Question: I've been reading about UI automation using instruments, and the old documentation suggested that this is done using a javascript library to access frontmost app, then access UI view hierarchy.
I see that an iOS8 device has "Enable UI automation" option in the developer menu in settings. I also see that there's some documentation on the UIAutomation framework in iOS8, which seems to me like it allows to do UIAutomation from code.
I see this screen when looking for the info on UIAutomation framework, and I think it confused me into thinking that it is available in Obj-c or Swift, because of buttons on top. and is still a javascript framework?
.

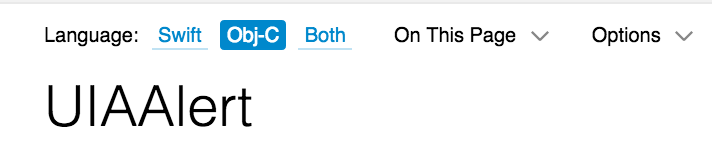
Answer: I believe UIAutomation is still a JavaScript only testing framework. We would have heard otherwise at WWDC or in the release notes, if any other language was supported.
Concrete evidence of this however, is that the "Automation" Instrument used when profiling an app has no language drop downs to indicate another language is possible (like say, you do when creating a new class in Xcode and there's a drop-down for Swift and Objective-C).
If you use the automatic recording functionality built into the Automation Instrument, the code you see is JavaScript. The lack of options to select another language is telling. Instruments did get a minor visual tweak with Xcode 6 too, and this fact did not change.
The UIAutomation framework, sadly doesn't seem to get a lot of love of late (not much of anything has changed since the release in 2010 with iOS4, leading some to speculate there's a major revamp in the works or it's being forgotten).
To see what JavaScript code looks like that's aimed at writing tests for iOS, check out Alex Vollmer's Tuneup JS library: <URL>. His library provides a higher level abstraction, while still in JavaScript, over Apple's UIAutomation JavaScript classes.
He has a sample project linked there that runs tests on Apple's own UICatalog example application.
Using a library like Tuneup JS is a better way to go than the more primitive JavaScript classes that Apple provides, which are really just a starting point.